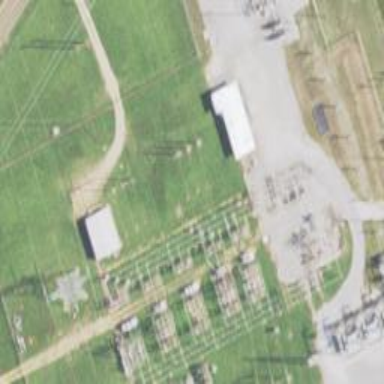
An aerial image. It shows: Switch used for power control.